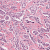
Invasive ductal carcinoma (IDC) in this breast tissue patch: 1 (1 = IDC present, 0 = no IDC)